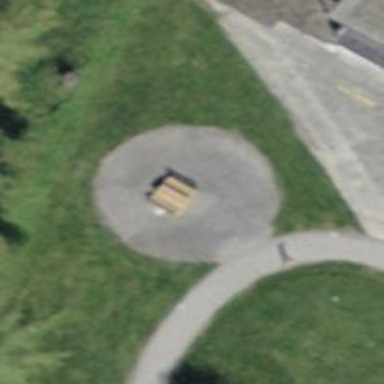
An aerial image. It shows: Bench.